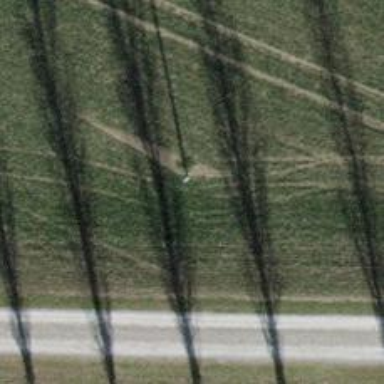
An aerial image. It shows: Minor power line.